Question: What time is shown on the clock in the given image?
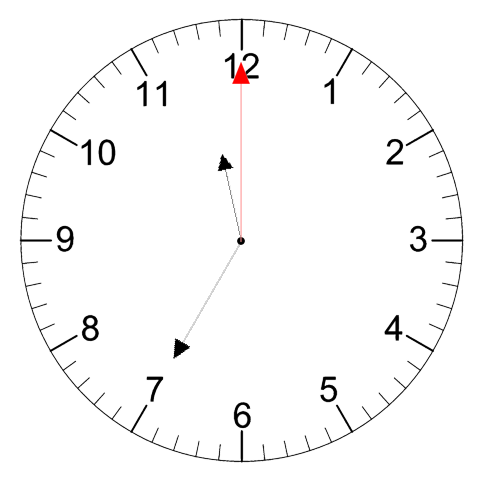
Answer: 11:35:00